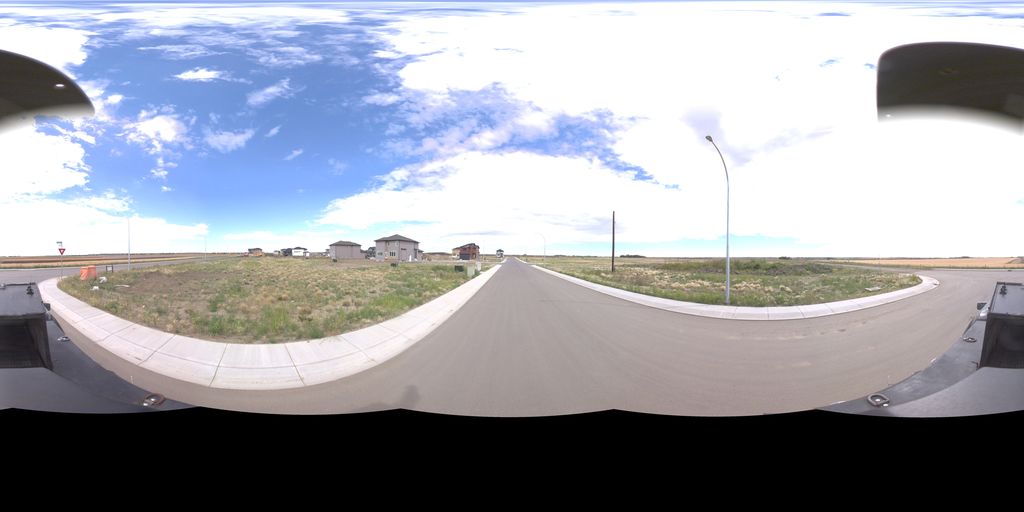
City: saskatoon